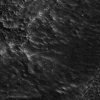
Atmospheric dust classification: not_dusty